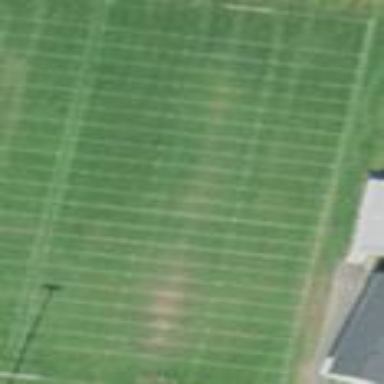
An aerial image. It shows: Pitch designated for American football. It is practice football field.